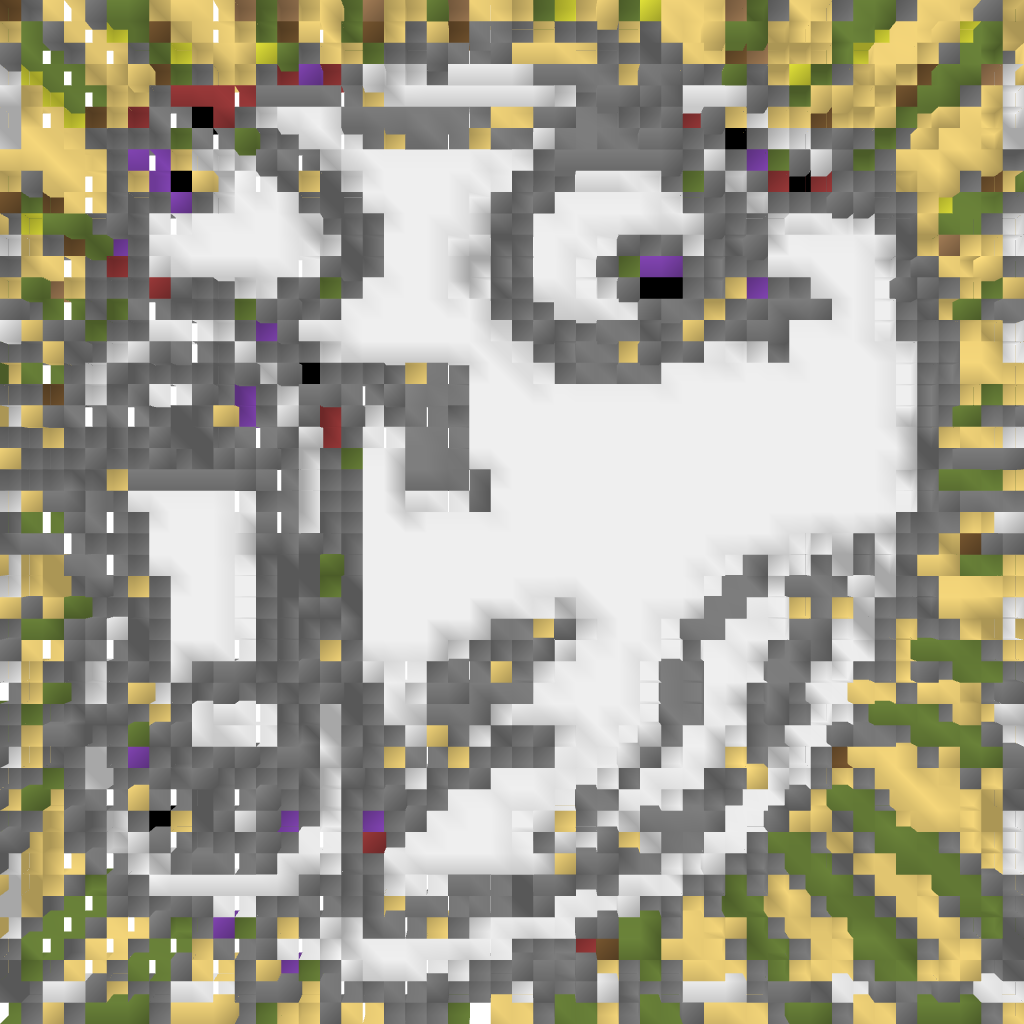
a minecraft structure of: Loool face pixel art high quality